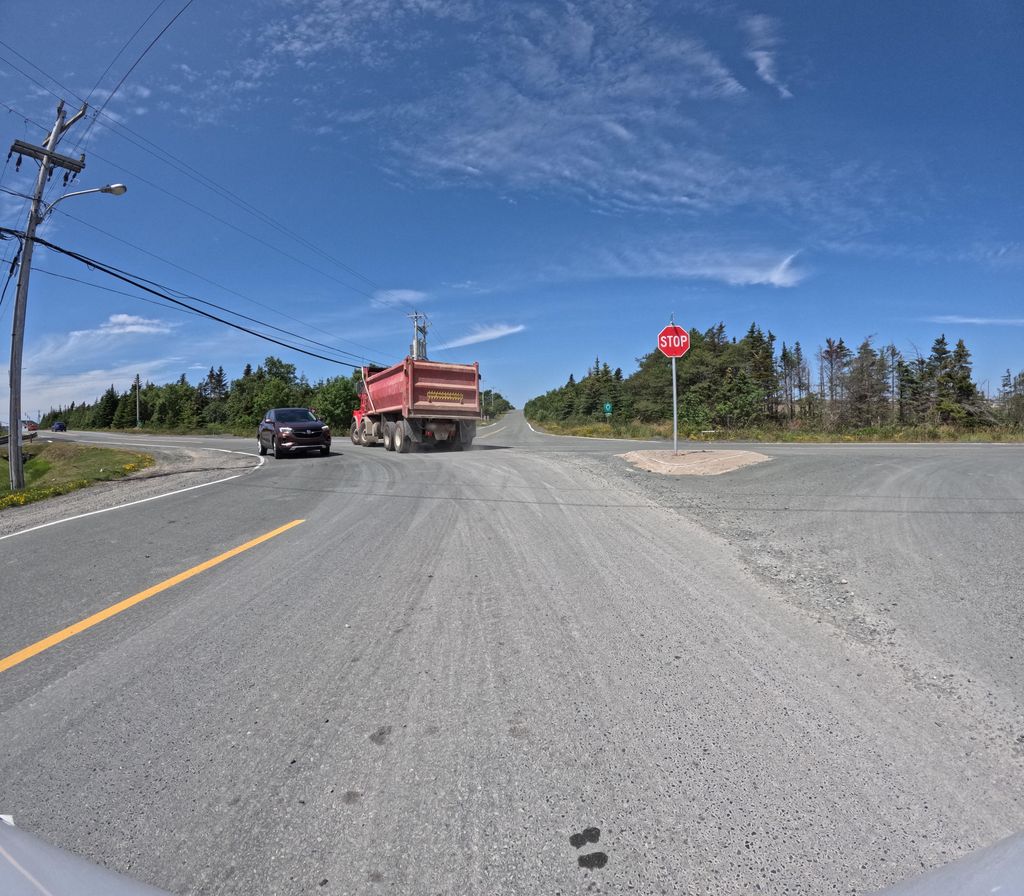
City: st_johns